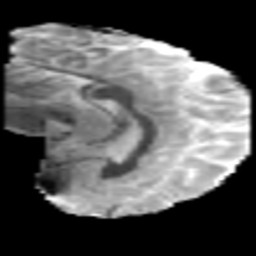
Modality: MD
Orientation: sagittal
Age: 33
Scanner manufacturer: philips
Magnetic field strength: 3 T
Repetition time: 8.6 s
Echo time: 0.127 s